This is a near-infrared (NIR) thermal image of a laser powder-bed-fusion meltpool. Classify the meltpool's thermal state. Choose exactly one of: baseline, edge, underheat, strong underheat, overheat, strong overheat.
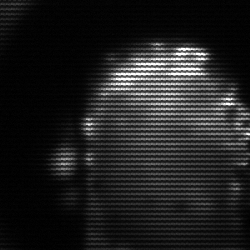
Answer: baseline